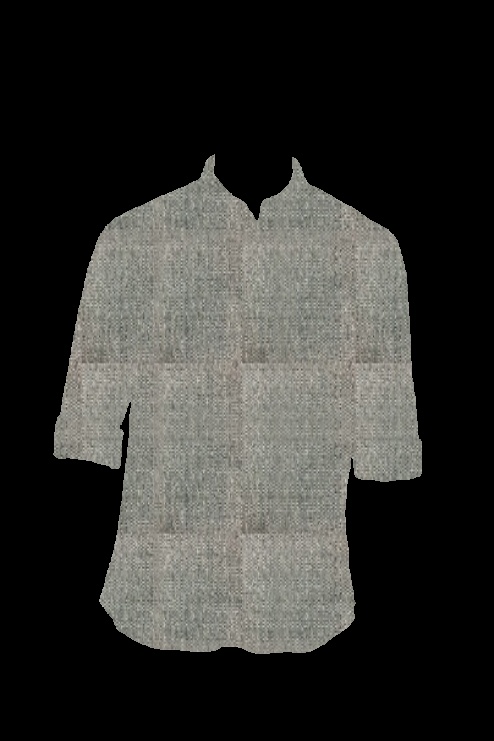
grey taupe button up tee